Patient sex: F
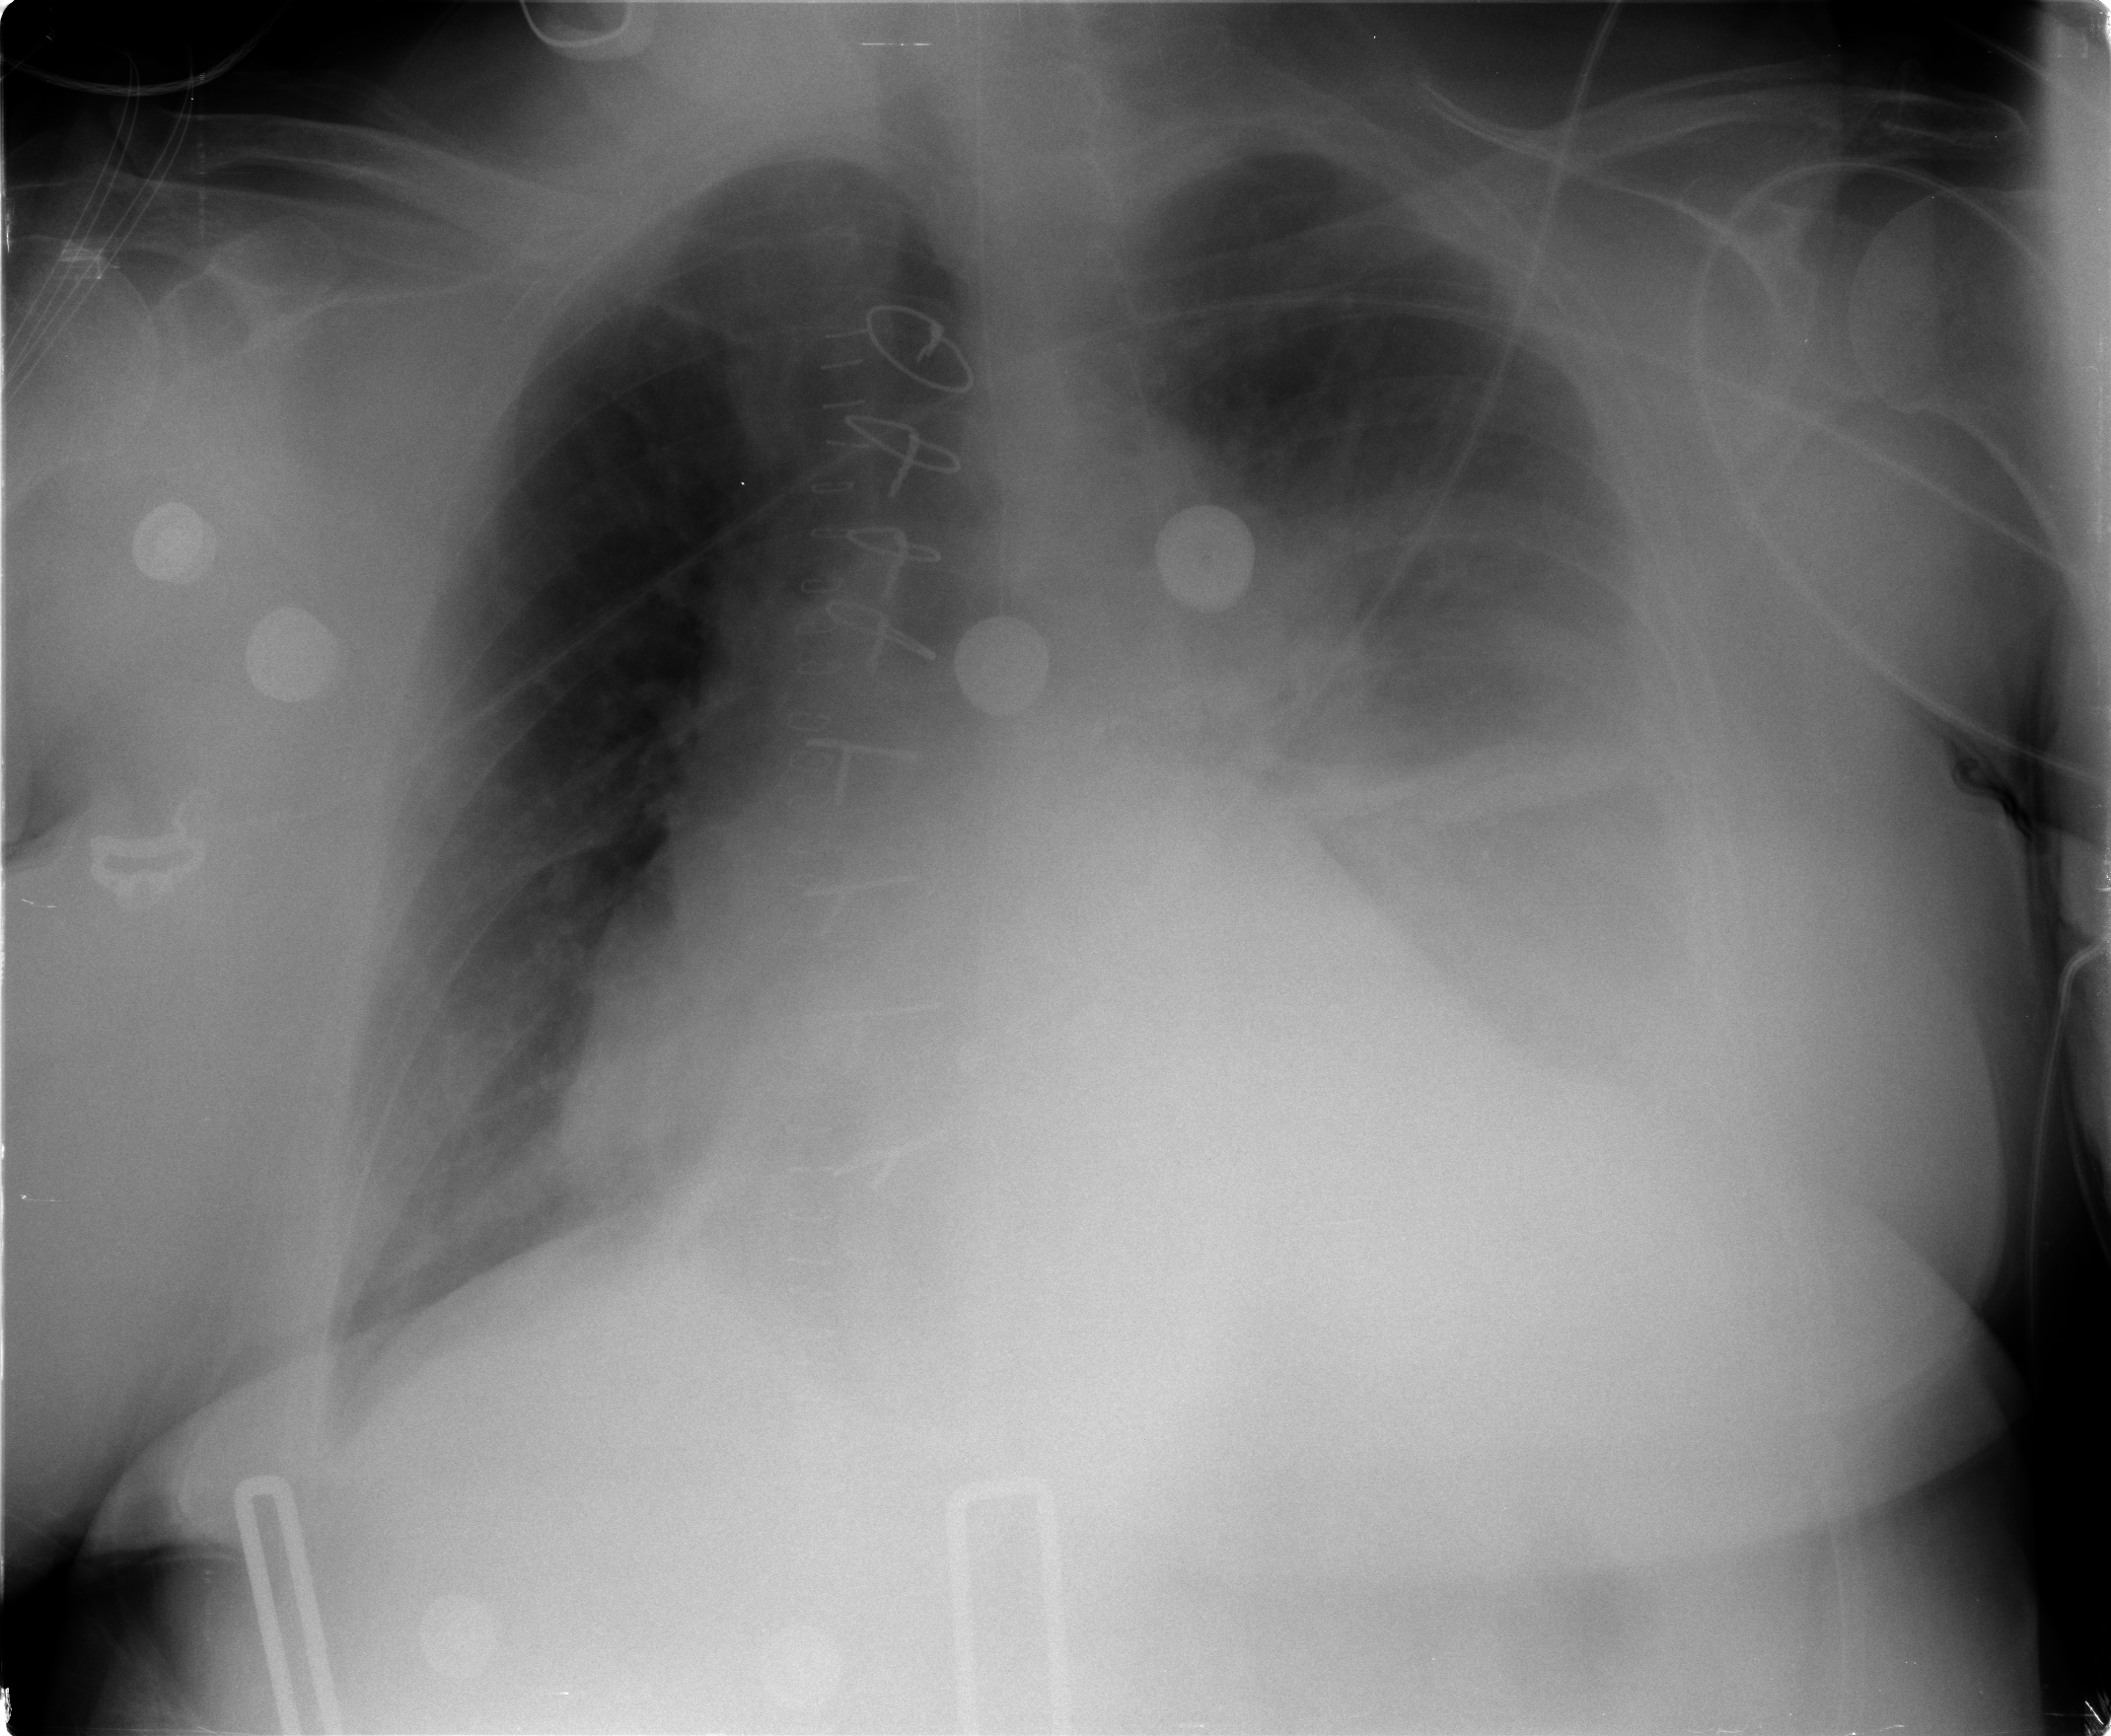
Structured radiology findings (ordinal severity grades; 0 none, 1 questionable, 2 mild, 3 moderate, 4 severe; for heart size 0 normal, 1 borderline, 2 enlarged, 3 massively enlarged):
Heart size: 2
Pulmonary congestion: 2
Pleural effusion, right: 0
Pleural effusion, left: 3
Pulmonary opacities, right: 0
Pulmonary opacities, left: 0
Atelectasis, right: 2
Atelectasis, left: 3